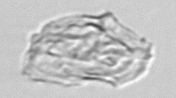
Label: detritus_transparent